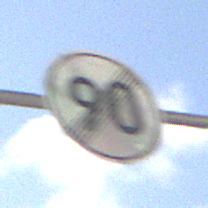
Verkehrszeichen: EndeGeschwindigkeit90
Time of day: Midday
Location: Outdoor (RoadRail)
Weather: PartlyCloudy
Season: NotSpecified
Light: Natural